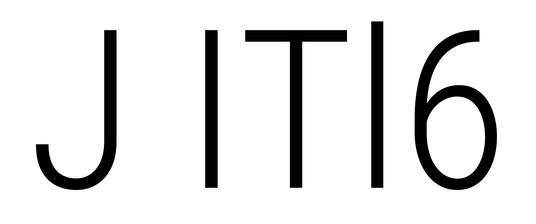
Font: Roboto_Condensed_Light